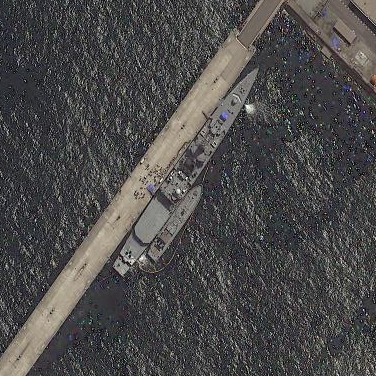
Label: cruiser